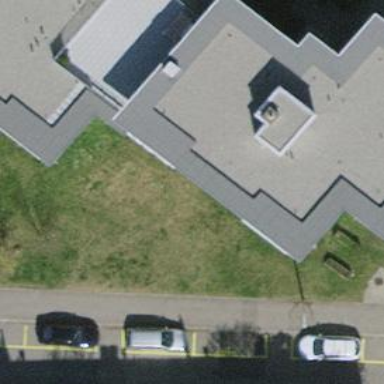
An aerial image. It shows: Flat-roofed building.